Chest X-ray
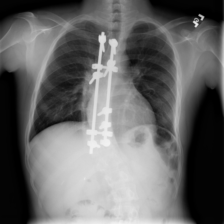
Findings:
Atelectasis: negative
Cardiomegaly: negative
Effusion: negative
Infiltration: negative
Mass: negative
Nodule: negative
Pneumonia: negative
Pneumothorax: negative
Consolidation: negative
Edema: negative
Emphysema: negative
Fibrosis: negative
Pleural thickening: negative
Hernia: negative